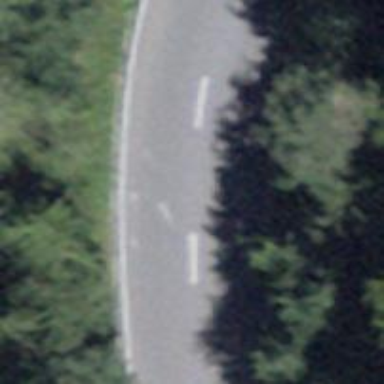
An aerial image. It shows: Tertiary road with asphalt surface.